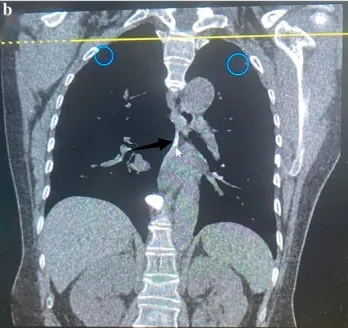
(b, c) Computed tomography enterography showing the calcification of the esophageal wall (white arrow).
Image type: radiology (ct)